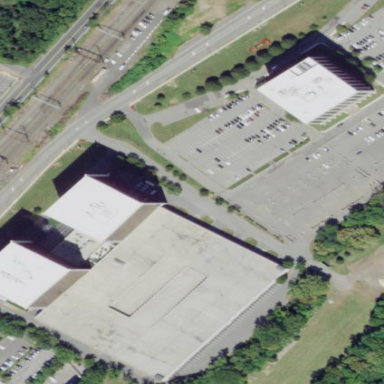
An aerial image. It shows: Multi-storey parking building.